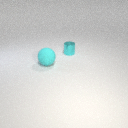
large cyan rubber sphere to the left of small cyan metal cylinder